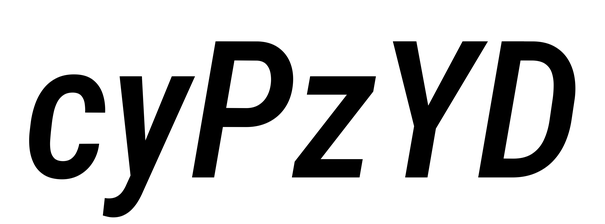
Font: Roboto-Italic_Condensed_Medium_Italic